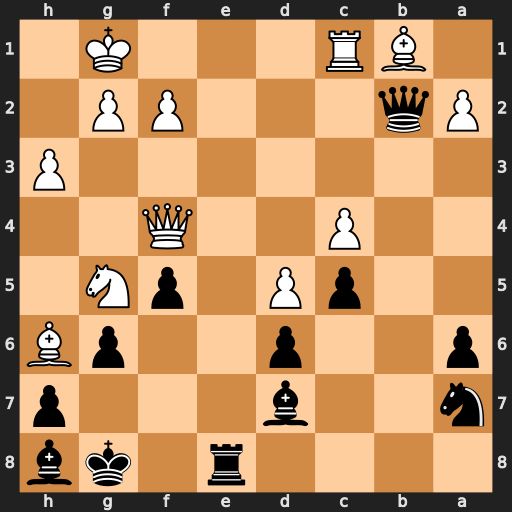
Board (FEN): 4r1kb/n2b3p/p2p2pB/2pP1pN1/2P2Q2/7P/Pq3PP1/1BR3K1
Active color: b
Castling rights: -
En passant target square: -
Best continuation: Be5 Nf3 Bxf4